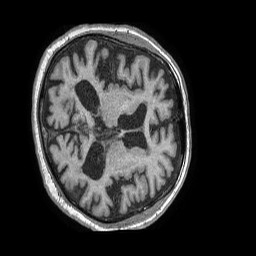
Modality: T1w
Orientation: axial
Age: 74
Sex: male
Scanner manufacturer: philips
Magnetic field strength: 1.5 T
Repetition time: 0.007877 s
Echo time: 0.003664 s